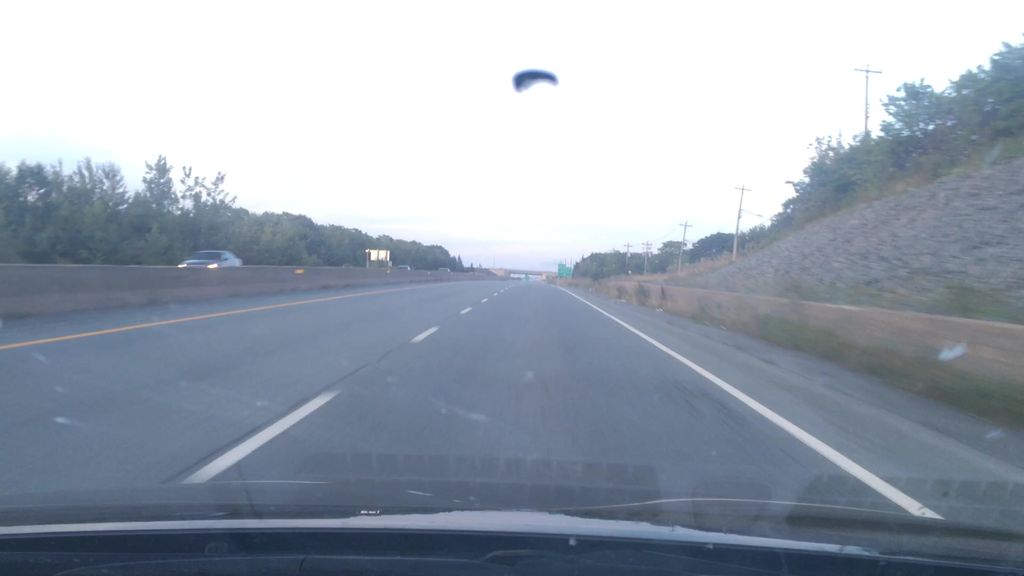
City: halifax